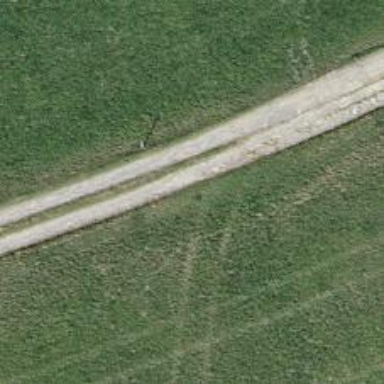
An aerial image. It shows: Track with grade 2 tracktype.